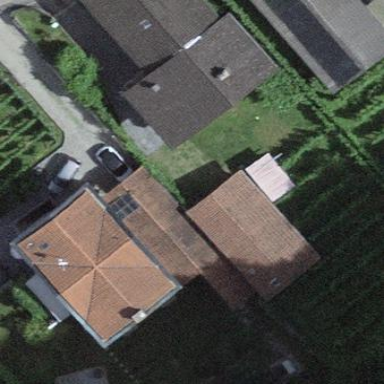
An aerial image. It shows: Garage building.